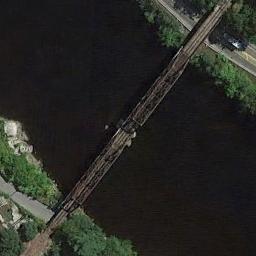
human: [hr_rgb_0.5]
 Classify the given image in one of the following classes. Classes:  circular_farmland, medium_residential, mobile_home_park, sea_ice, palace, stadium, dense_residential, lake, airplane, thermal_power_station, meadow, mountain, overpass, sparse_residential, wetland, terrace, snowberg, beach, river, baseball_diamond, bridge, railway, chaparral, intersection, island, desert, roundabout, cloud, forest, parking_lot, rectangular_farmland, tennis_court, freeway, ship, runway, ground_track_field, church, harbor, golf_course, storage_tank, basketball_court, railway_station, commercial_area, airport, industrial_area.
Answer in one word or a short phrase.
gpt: bridge